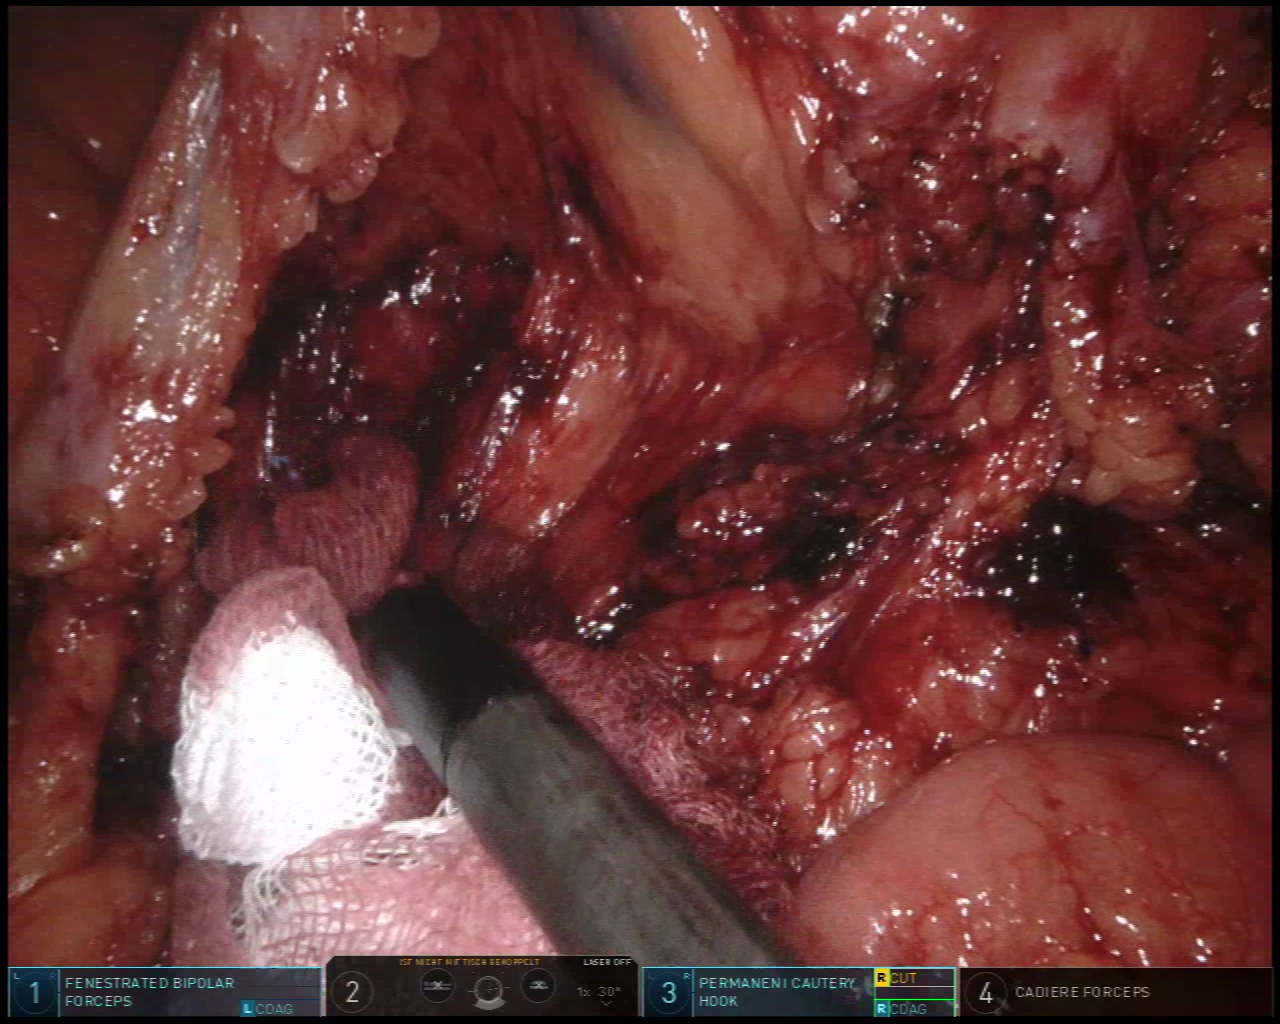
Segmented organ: intestinal_veins
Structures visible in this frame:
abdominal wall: no
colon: no
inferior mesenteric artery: no
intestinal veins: yes
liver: no
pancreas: no
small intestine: yes
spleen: no
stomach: no
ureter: no
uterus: no
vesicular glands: no